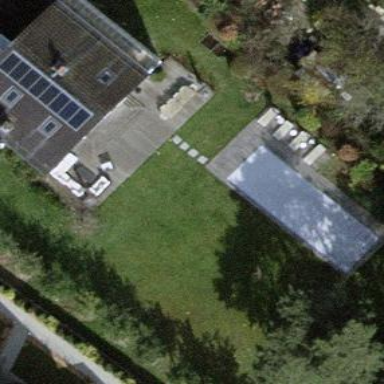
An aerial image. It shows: Garden enclosed by fence.